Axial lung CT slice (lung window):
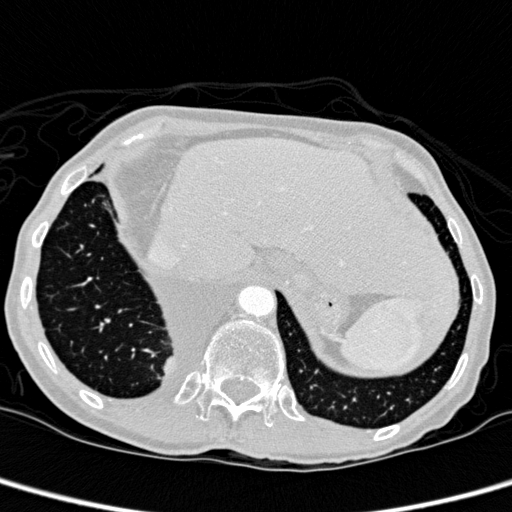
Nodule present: yes
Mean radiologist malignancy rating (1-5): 2.5